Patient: sex M, age 68
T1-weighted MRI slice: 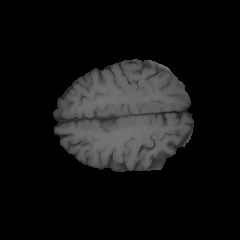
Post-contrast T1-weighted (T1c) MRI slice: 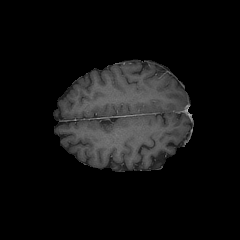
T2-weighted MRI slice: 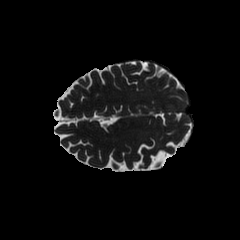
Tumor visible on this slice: yes
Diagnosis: Glioblastoma, IDH-wildtype
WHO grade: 4